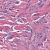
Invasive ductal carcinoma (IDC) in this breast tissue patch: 1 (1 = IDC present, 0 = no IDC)